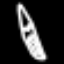
Label: pencil